Question: I'm trying to program a class following the UML below to demonstrate a hierarchy but when I try to create an M1AbramsTank the constructor doesn't accept an engine type of SteamEngine.
The requirment was that 'The constructor of ArmouredFightingVehicle should accept as a parameter an instance of PoweredVehicle' which I have added but then I can't specify the type of engine.
The error is 'The constructor M1AbramsTank(SteamEngine) is undefined'
The reason is because the constructor of M1Abrams tank takes a type of PoweredVechicle, but how can I specify what engine the object takes?

The 'SteamEngine' class and 'Engine' interface it implements:
'''
public class SteamEngine implements Engine {
//instance variables
private int speed;
public SteamEngine(int speed) {
this.speed = speed;
}
public void setSpeed(int speed) {
this.speed = speed;
}
@Override
public void stop() {
// TODO Auto-generated method stub
System.out.println("Steam engine Started:");
}
@Override
public void start() {
// TODO Auto-generated method stub
System.out.println("Steam engine Started:");
}
@Override
public void throttle(int power) {
// TODO Auto-generated method stub
speed += power;
}
@Override
public int getSpeed() {
// TODO Auto-generated method stub
return speed;
}
}
'''
The 'PoweredVechicle' class:
public class PoweredVehicle {
'''
Engine engine;
public PoweredVehicle(Engine engine) {
super();
this.engine = engine;
}
public Engine getEngine() {
return engine;
}
public void Drive(){
System.out.println("Generic Driving");
}
public void setEngine(Engine engine) {
this.engine = engine;
}
public void stop() {
engine.stop();
}
public void start() {
engine.start();
}
public void throttle(int power) {
engine.throttle(power);
}
public int getSpeed() {
return engine.getSpeed();
}
'''
}
'ArmouredVechicle' takes an instance of 'PoweredVechicle' as specified to delegate it's methods:
'''
public class ArmouredFightingVehicle {
PoweredVehicle poweredvechicle;
public ArmouredFightingVehicle(PoweredVehicle poweredvechicle) {
super();
this.poweredvechicle = poweredvechicle;
}
public void Drive() {
poweredvechicle.Drive();
System.out.println("Armoured vehicle driving..");
}
public Engine getEngine() {
return poweredvechicle.getEngine();
}
public void Fight() {
System.out.println("bang bang!");
}
public void setEngine(Engine engine) {
poweredvechicle.setEngine(engine);
}
public void stop() {
poweredvechicle.stop();
}
public void start() {
poweredvechicle.start();
}
public void throttle(int power) {
poweredvechicle.throttle(power);
}
public int getSpeed() {
return poweredvechicle.getSpeed();
}
public String toString() {
return poweredvechicle.toString();
}
}
'''
The 'M1AbramsTank' class:
'''
public class M1AbramsTank extends ArmouredFightingVehicle{
public M1AbramsTank(PoweredVehicle poweredvechicle) {
super(poweredvechicle);
// TODO Auto-generated constructor stub
}
@Override
public void Fight() {
// TODO Auto-generated method stub
System.out.println("M1 fighting..");
}
}
'''
I try to create a 'M1AbramsTank' object in the 'Runner' class:
'''
M1AbramsTank tank1 = new M1AbramsTank(new SteamEngine(100));
'''
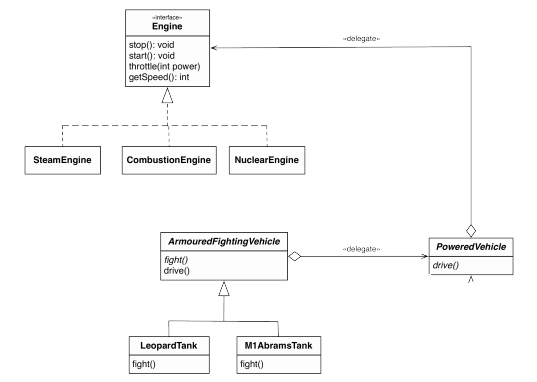
Answer: Try this:
'''
M1AbramsTank tank1 = new M1AbramsTank(new PoweredVehicle(new SteamEngine(100)));
'''